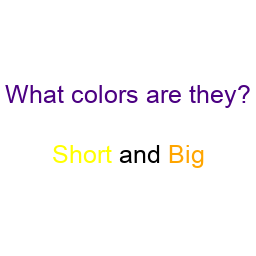
Color: yellow, orange
Background color: white
Question text color: indigo